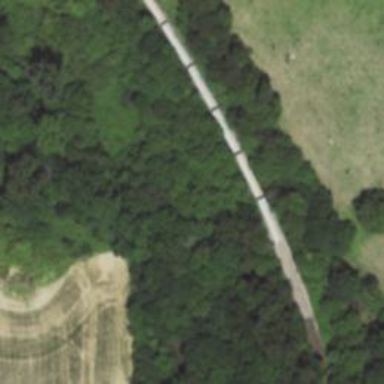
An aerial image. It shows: There is bridge over railway with one track.